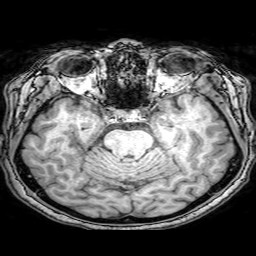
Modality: T1w
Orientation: coronal
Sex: female
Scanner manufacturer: philips
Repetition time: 0.008191 s
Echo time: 0.00377 s